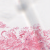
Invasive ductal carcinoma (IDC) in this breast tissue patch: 0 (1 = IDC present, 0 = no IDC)